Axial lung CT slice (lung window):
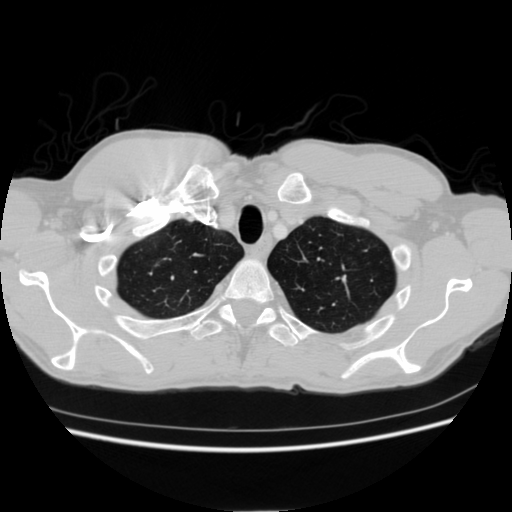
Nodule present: no